Field crop: maize
Growth stage: 2
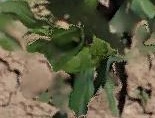
Species: maize